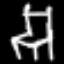
Label: chair